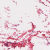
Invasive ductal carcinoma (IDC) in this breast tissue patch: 0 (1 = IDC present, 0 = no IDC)